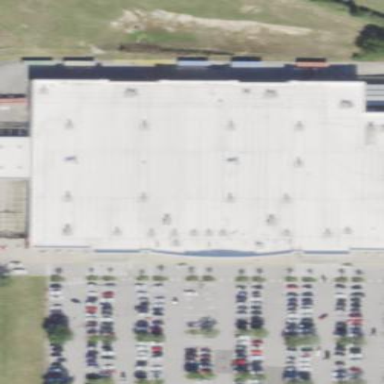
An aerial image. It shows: Department store building.